Question: I am creating a custom control in WPF 4.0 that is going to look something like the image below. It basically consists of "swim lanes". Each ItemsControl has elements that can be dragged and dropped, with a visual render of the item, within the same row on every element except for the row header. There are a fixed number of columns and a variable number of rows.

I was thinking of two different approaches to this problem:
1. Use a DataGrid and heavily modify it so that it will support this behaviour.
2. Create a grid with a dynamic number of rows and implement each item as group of 5 controls (one for each column).
Considerations:
Using MVVM, the whole thing should be able to bind to a list.
What would be the most reasonable approach in this situation?
Please comment if anything is unclear!
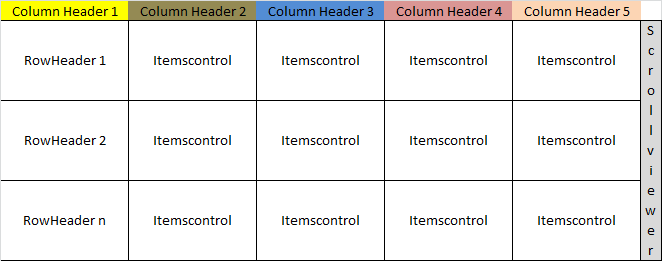
Answer: So it sounds like you have several "controls" that you should build that will make this larger, composite control easier to manage.
The bulk of the complicated behavior you have is enforcing drag and drop across items controls within a given row (really the complicated part is restricting drops on items controls in other rows)
So first I would build a ItemsControlGroup control. Something similar to say a radio group where each control is part of a similar group. You might be able to do this with simply an attached property for the group name. That will give you a way to figure out if the target is a valid drop location for the given item being dragged.
Building all of that should be distinct from building this "swim lane" layout you are after.
Once you have the items control drag and drop working then you can build the layout several different ways.
A DataGrid actually might not be too hard to work with at this point, like Zebi pointed out.
You could also get away with a set of nested stack panels or some sort of grid layout. Layout will be the easy part.